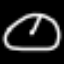
Label: clock